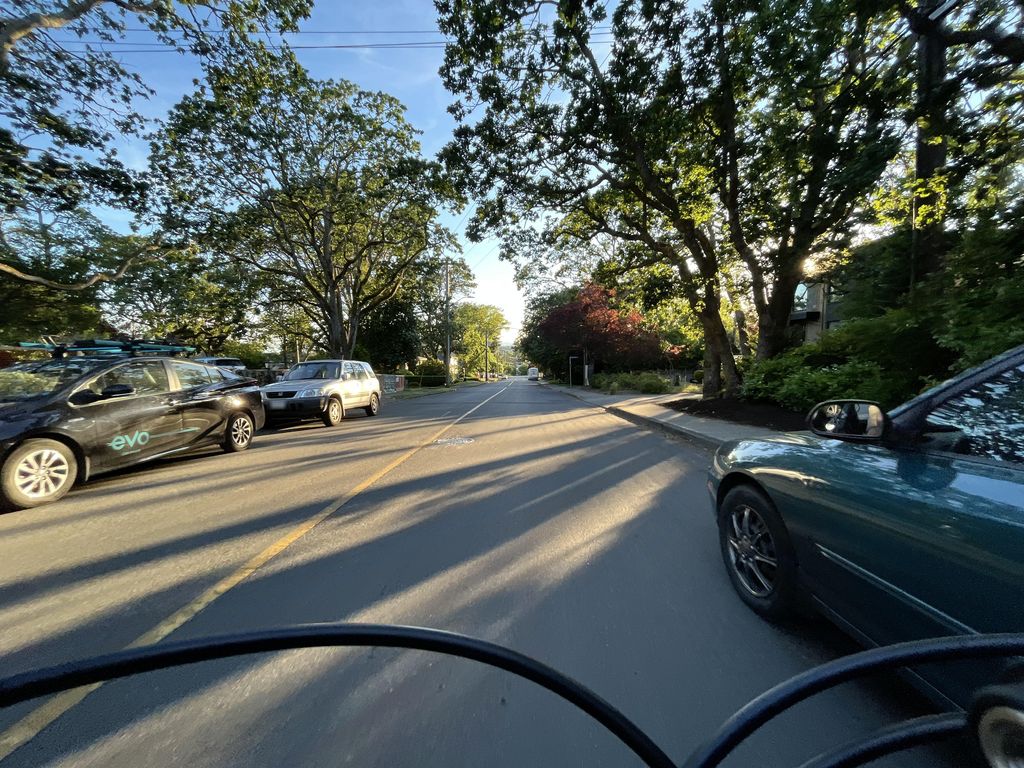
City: victoria